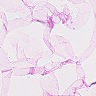
Metastatic tissue present: no